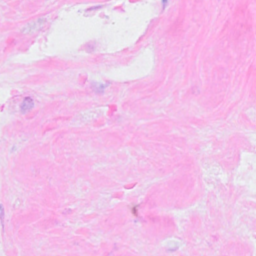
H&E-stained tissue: Breast